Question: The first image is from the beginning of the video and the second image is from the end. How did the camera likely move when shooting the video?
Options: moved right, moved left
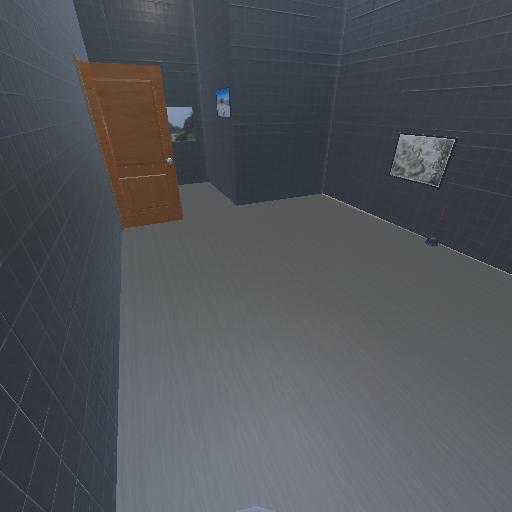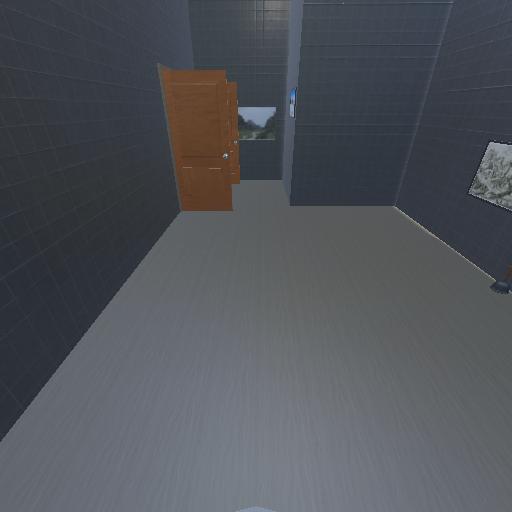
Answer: moved right